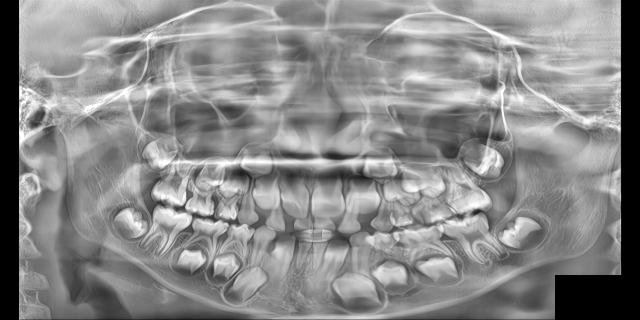
child